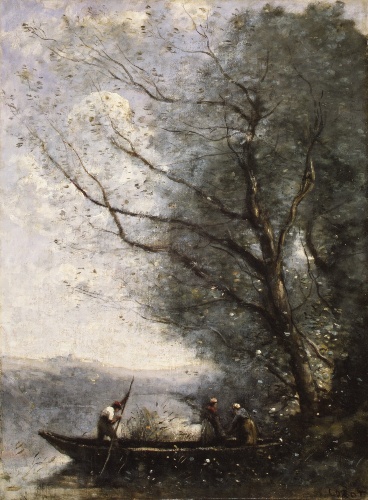
Title: The Ferryman
Artist: Camille Corot
Artist bio: French, Paris 1796–1875 Paris
Date: ca. 1865
Object type: Painting
Classification: Paintings
Medium: Oil on canvas
Dimensions: 26 1/8 x 19 3/8 in. (66.4 x 49.2 cm)
Department: European Paintings
Credit line: Bequest of Benjamin Altman, 1913
Accession year: 1914
Repository: Metropolitan Museum of Art, New York, NY
Tags: Trees|Boats